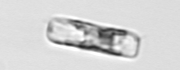
Label: Guinardia_delicatula